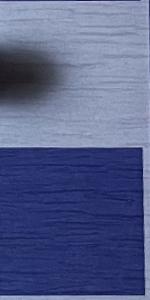
Label: Empty